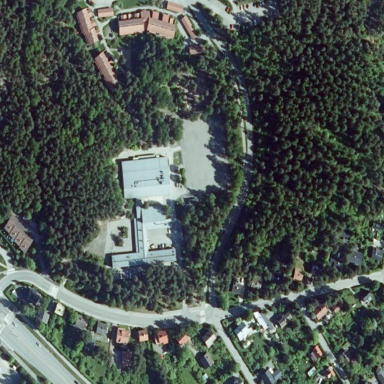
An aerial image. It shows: School.